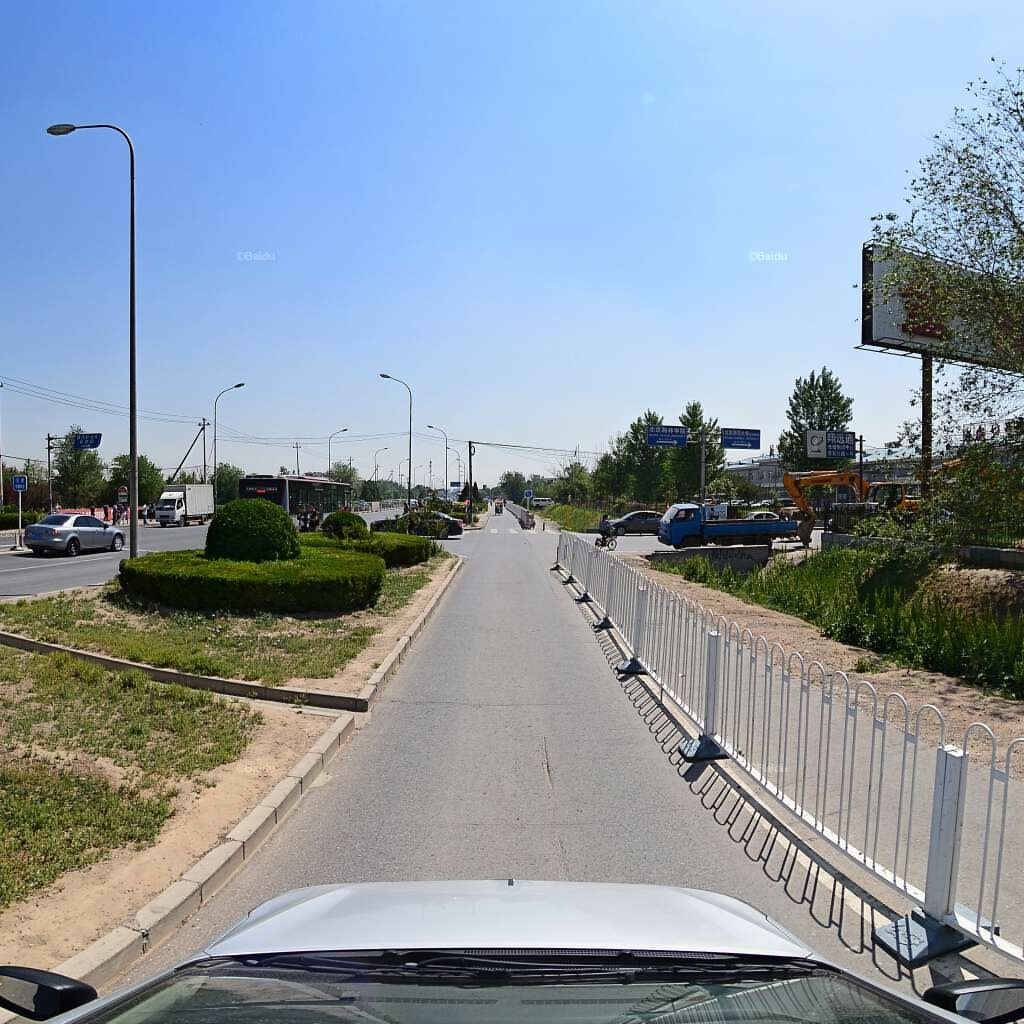
Region: Haidian
Road damage annotations: transverse crack, longitudinal crack, transverse crack